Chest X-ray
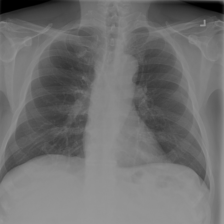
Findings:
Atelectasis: negative
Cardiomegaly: negative
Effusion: negative
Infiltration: negative
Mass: negative
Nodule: negative
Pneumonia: negative
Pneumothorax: negative
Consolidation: negative
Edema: negative
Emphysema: negative
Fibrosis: negative
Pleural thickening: negative
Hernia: negative